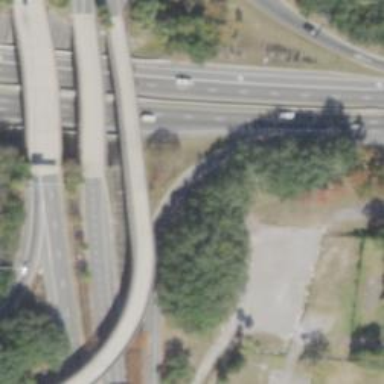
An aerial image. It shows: Motorway link.